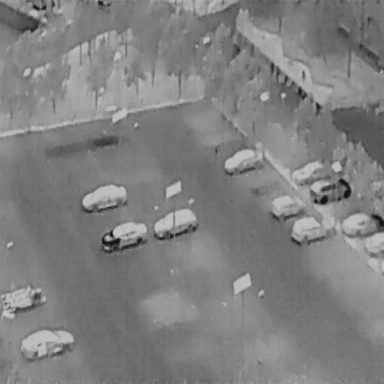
There is a Car in the infrared image.